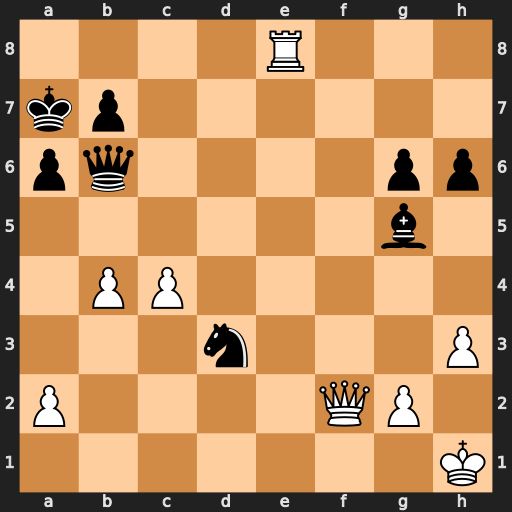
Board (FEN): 4R3/kp6/pq4pp/6b1/1PP5/3n3P/P4QP1/7K
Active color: w
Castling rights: -
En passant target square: -
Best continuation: Ra8+ Kxa8 Qxb6